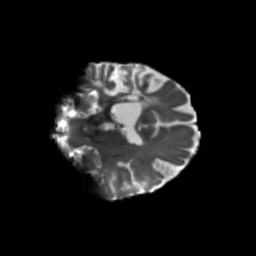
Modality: T2w
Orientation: coronal
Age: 69
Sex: female
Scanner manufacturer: siemens
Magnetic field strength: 3 T
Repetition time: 5.25 s
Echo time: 0.08 s